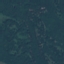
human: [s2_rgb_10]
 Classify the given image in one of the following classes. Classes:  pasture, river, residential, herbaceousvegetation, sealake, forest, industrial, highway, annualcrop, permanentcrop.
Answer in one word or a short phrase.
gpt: Forest